Question: how to set sublime text the same with notepad++ ?
I have using notepad++ for years, I am be accustomed to notepad++'s default color theme. I had tried to code in sublime under other color themes , but seems hard for me to do that ,other color themes are confusing me, I can not suit them.
I don't want to config a color theme of sublime by myself, for I am working bettween different computers, any themes let sublime the same with notepad++?

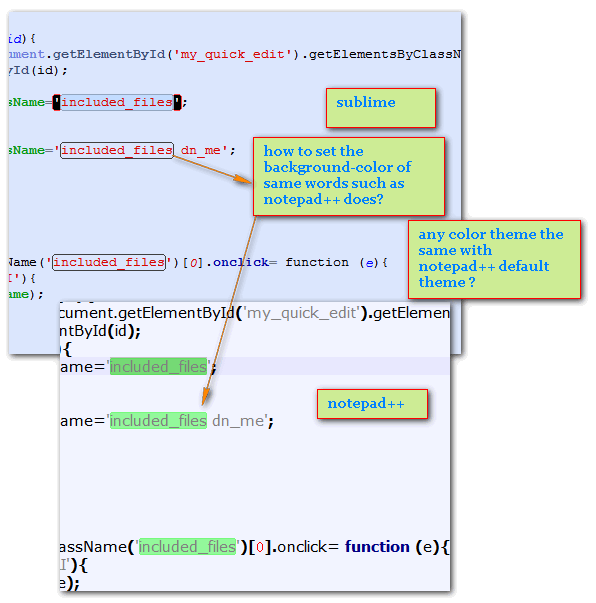
Answer: Try one of <URL>.